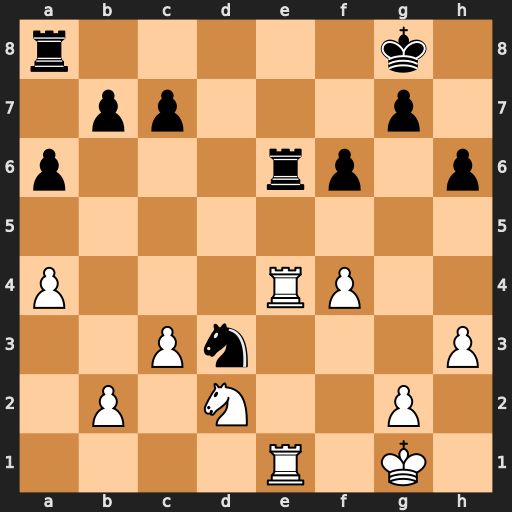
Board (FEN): r5k1/1pp3p1/p3rp1p/8/P3RP2/2Pn3P/1P1N2P1/4R1K1
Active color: w
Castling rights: -
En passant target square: -
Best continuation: Rxe6 Nxe1 Rxe1